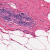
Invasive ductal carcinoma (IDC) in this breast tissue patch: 0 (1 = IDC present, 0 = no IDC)